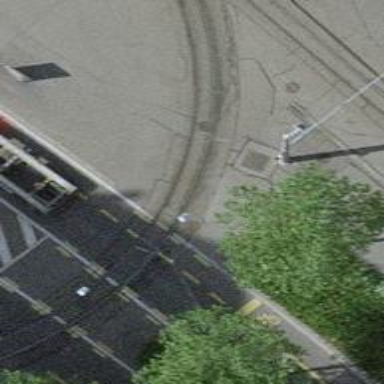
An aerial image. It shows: Tram level crossing on railway.